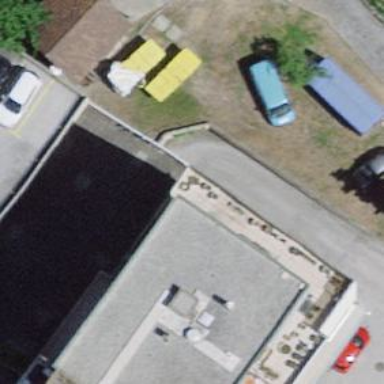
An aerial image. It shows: Parking entrance.